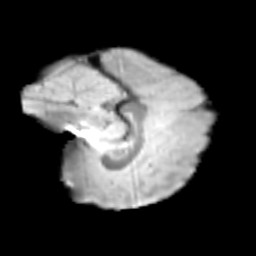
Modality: T2w
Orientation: sagittal
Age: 11
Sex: female
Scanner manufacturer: siemens
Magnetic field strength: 3 T
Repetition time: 3.8 s
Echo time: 0.07 s